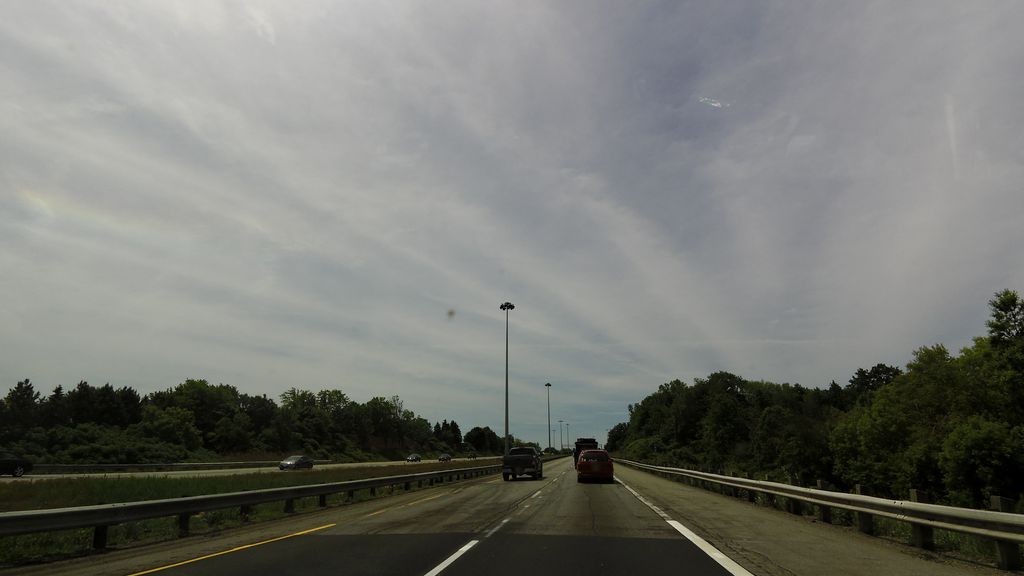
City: hamilton